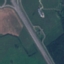
Land use / land cover: Highway